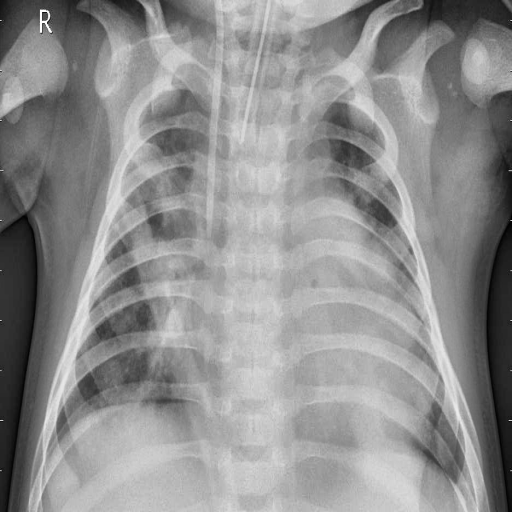
Finding: PNEUMONIA